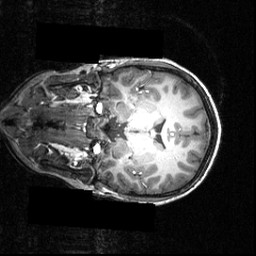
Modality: T1w
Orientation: coronal
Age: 12
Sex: female
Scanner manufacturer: siemens
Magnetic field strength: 3.951 T
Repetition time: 1.5 s
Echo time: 0.00335 s